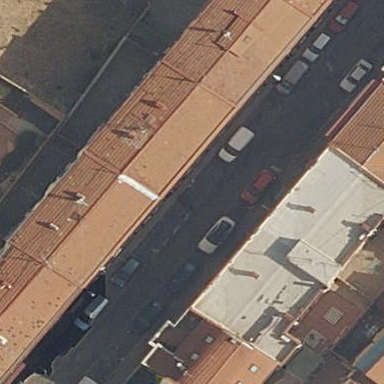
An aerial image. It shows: Image showing building with apartments.